Question: I want to create a dropdown like Arabic language modal so I need a dropdown caret symbol left side. How would I keep the dropdown caret on the leftside?
Sample:

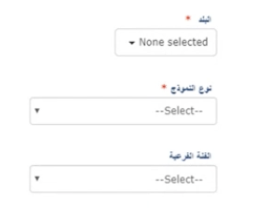
Answer: Add the following attribute to the 'select' tag:
'''
dir="rtl"
'''
This will place the dropdown caret on the left
More information on direction : <URL>